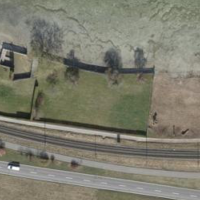
EUNIS habitat code: 14
Species observed at this site:
Chroicocephalus ridibundus
Tachybaptus ruficollis
Phalacrocorax carbo
Larus michahellis
Podiceps cristatus
Chloris chloris
Podiceps nigricollis
Buteo buteo